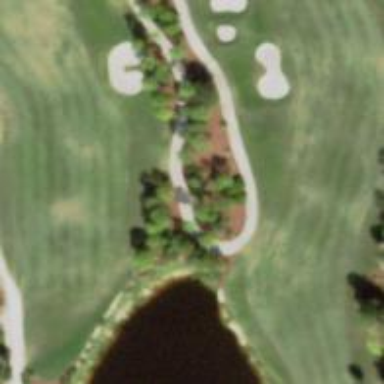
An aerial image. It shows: Path for both road and golf.